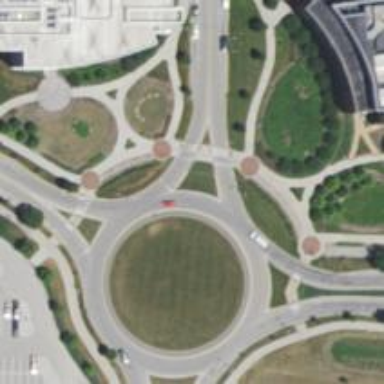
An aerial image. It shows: Secondary road with asphalt surface leading to roundabout.